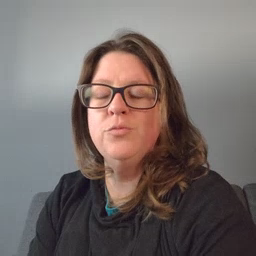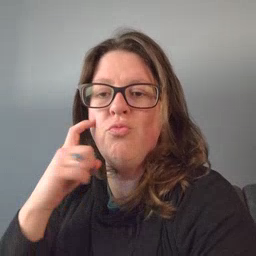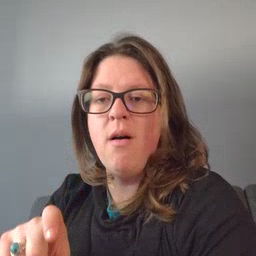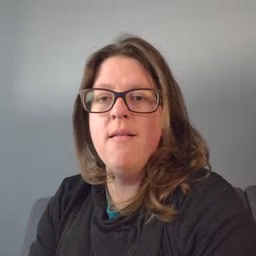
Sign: cry